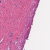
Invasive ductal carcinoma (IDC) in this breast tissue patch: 0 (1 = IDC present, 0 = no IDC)